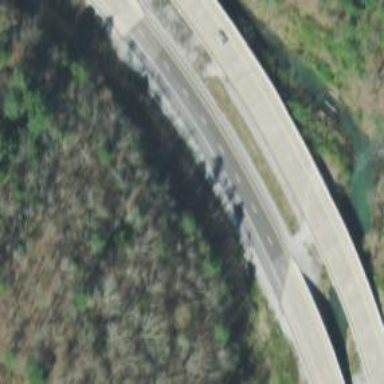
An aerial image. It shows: Trunk highway.